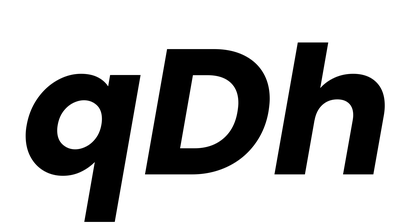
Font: Poppins-BoldItalic